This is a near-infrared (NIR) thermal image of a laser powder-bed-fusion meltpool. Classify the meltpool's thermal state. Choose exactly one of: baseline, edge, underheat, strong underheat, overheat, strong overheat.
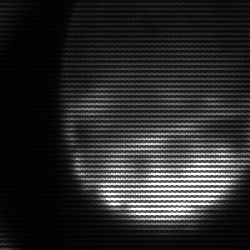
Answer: edge